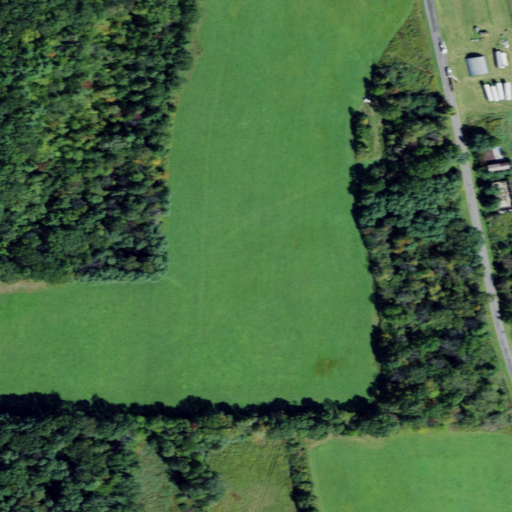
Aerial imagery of mountain in New York named Stocking Hill containing pasture, deciduous forest, open development, woody wetlands, and low intensity development